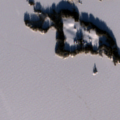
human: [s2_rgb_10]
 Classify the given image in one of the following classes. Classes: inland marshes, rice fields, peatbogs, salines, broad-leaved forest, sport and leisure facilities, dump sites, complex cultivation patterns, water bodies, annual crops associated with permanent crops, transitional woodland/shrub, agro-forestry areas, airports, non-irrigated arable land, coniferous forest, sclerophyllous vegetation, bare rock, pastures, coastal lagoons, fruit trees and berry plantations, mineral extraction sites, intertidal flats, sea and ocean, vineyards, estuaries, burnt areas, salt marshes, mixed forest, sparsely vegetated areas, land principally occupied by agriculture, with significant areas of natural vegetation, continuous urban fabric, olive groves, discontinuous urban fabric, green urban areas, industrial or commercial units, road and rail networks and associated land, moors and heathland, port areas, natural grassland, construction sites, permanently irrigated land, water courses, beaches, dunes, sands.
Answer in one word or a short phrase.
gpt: land principally occupied by agriculture, with significant areas of natural vegetation, water bodies